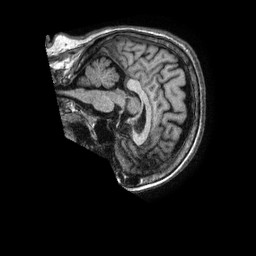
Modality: T1w
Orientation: sagittal
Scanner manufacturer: philips
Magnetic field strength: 1.5 T
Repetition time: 0.00718 s
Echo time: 0.003249 s